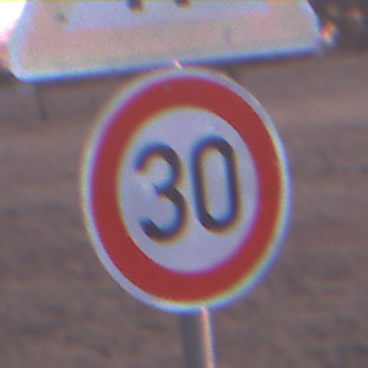
Verkehrszeichen: Geschwindigkeit30
Zusatzzeichen oben: EinseitigVerengteFahrbahnLinks
Umgebung: Outdoor, Nature
Tageszeit: SunriseSunset
Wetter: Clear
Licht: Natural
Jahreszeit: NotSpecified
Kontrast: LowContrast